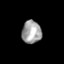
Tissue: skin
Cell type: Myeloid cells
Senescence score: 0.8372
Nuclear area (px): 435
Mean DAPI intensity: 162.899